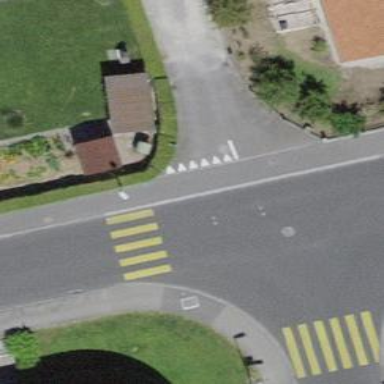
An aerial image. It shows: Marked crossing on the road.